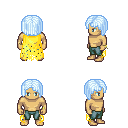
a pixel art fantasy rpg character, male body template, human, tanned skin, yellow tattered cape, teal pants, white cyan pageboy hairstyle, bracelets, four views (front, back, left, right), 2x2 character sprite sheet, small pixel art, hard edges, no anti-aliasing